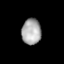
Tissue: lung
Cell type: Epithelial cells
Senescence score: 0.1178
Nuclear area (px): 493
Mean DAPI intensity: 168.103